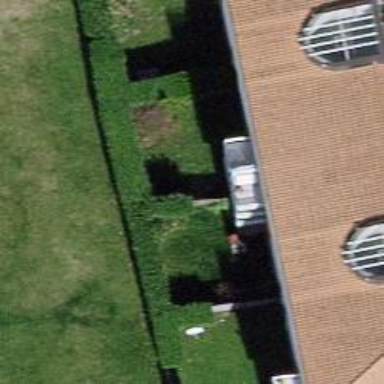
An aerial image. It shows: Garden enclosed by fence.